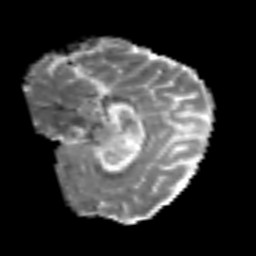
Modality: MD
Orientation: sagittal
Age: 31
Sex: female
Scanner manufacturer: siemens
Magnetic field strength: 3 T
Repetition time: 6.1 s
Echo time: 0.101 s